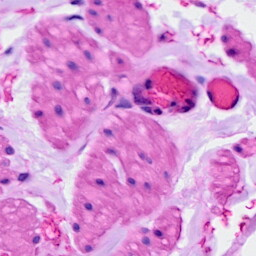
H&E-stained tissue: Ovarian